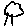
Label: tree